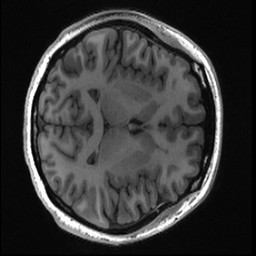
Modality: T1w
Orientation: axial